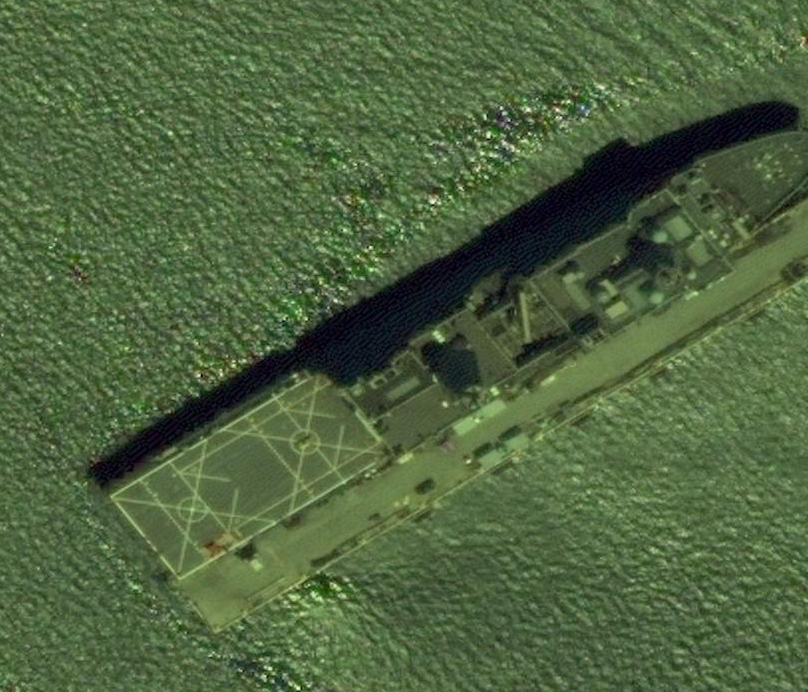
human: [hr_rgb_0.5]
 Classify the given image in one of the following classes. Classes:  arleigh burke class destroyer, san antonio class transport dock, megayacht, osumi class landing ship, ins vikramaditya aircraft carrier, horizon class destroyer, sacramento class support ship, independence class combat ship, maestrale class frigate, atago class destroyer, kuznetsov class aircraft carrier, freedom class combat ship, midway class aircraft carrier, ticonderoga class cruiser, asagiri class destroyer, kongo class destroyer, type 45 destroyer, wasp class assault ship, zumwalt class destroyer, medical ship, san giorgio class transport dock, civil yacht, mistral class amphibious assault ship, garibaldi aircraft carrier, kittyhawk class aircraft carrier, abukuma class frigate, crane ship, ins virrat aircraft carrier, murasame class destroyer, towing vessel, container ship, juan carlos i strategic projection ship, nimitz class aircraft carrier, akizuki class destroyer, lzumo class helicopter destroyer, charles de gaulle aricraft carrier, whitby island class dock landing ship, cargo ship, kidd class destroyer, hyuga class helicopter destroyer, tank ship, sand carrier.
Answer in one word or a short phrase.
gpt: Whitby Island class dock landing ship